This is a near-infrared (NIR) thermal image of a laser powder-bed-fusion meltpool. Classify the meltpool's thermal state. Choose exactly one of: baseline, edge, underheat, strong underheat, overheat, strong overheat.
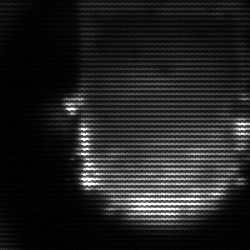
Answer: baseline